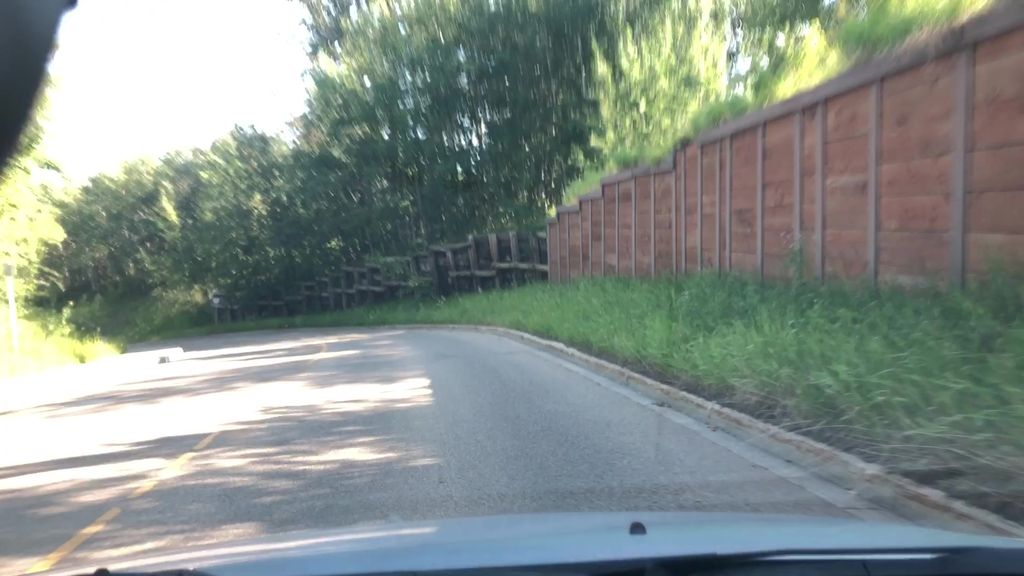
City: edmonton